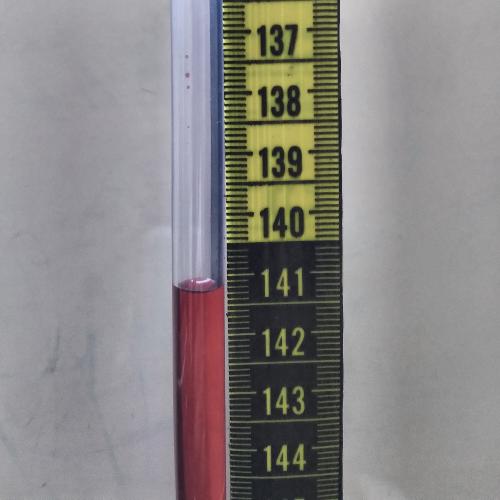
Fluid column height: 141.2 cm